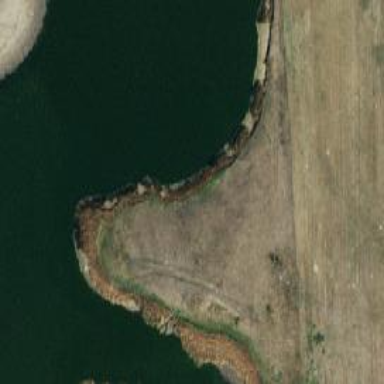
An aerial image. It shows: Dam along waterway.